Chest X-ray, PA view. Patient: 45 years old, sex M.
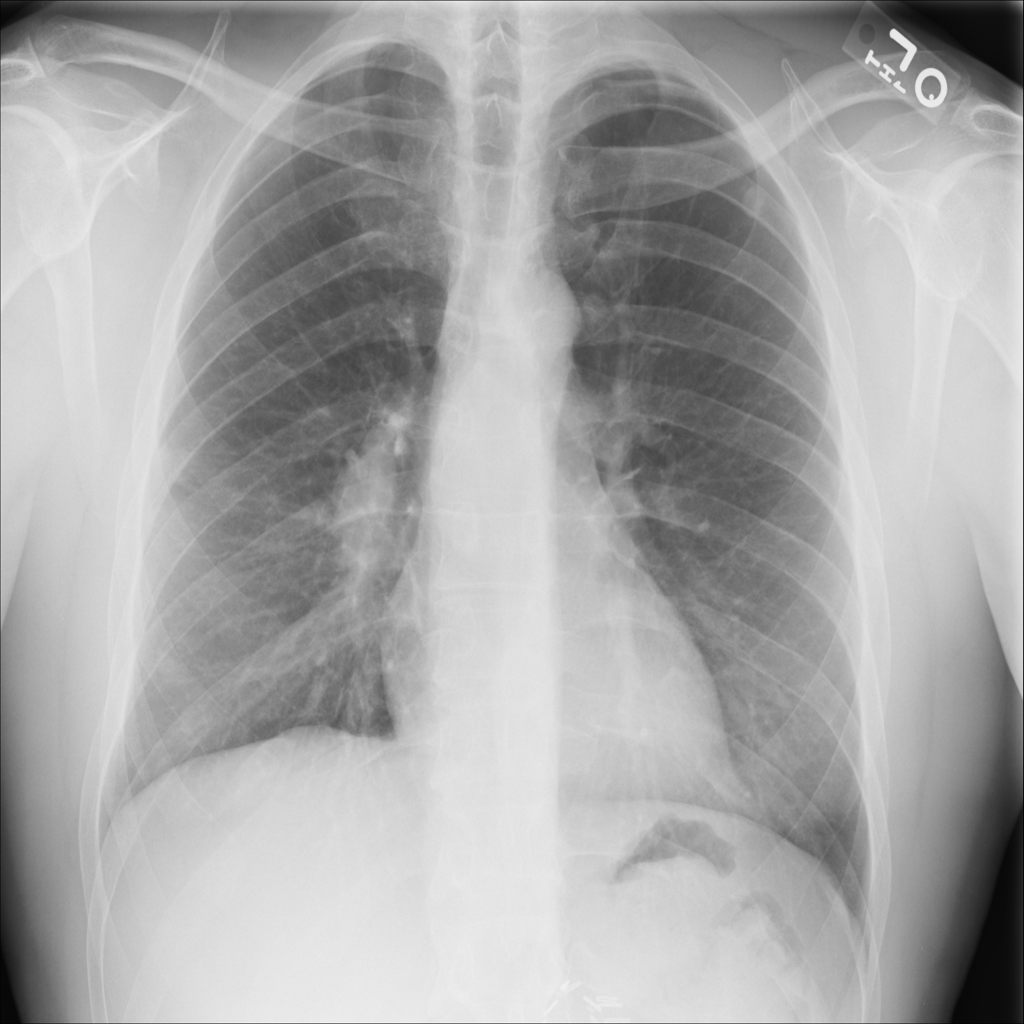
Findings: Mass